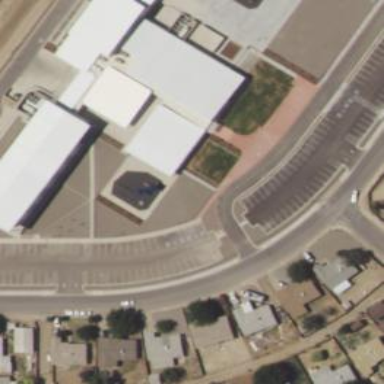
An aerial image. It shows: School building.